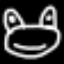
Label: frog